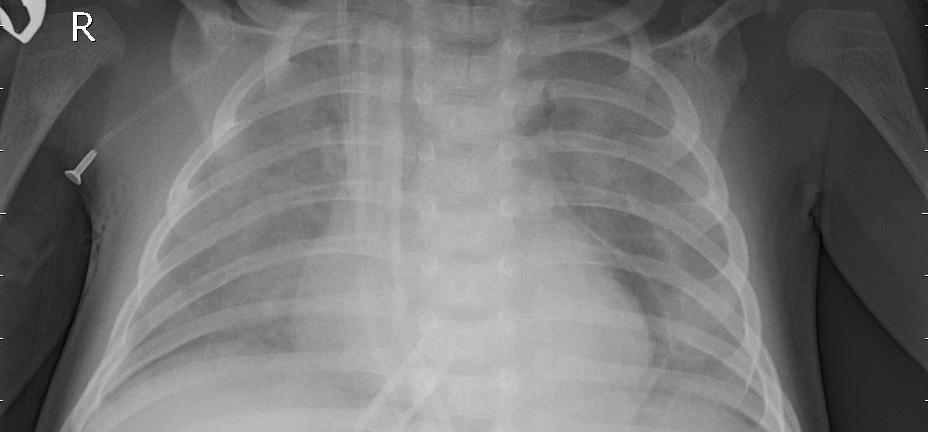
Diagnosis: PNEUMONIA